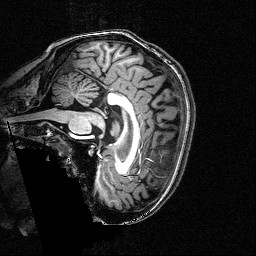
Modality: T1w
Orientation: sagittal
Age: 26
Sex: female
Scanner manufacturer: siemens
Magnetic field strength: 3 T
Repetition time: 2.5 s
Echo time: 0.00393 s